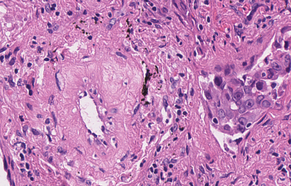
Tumor epithelial tissue: yes
Tumor-associated stroma tissue: yes
Normal tissue: no